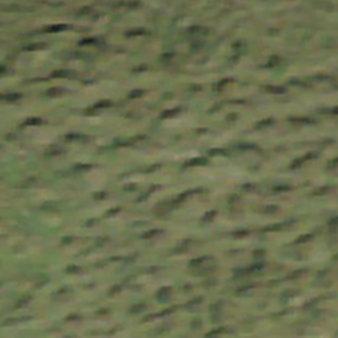
Label: other